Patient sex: F
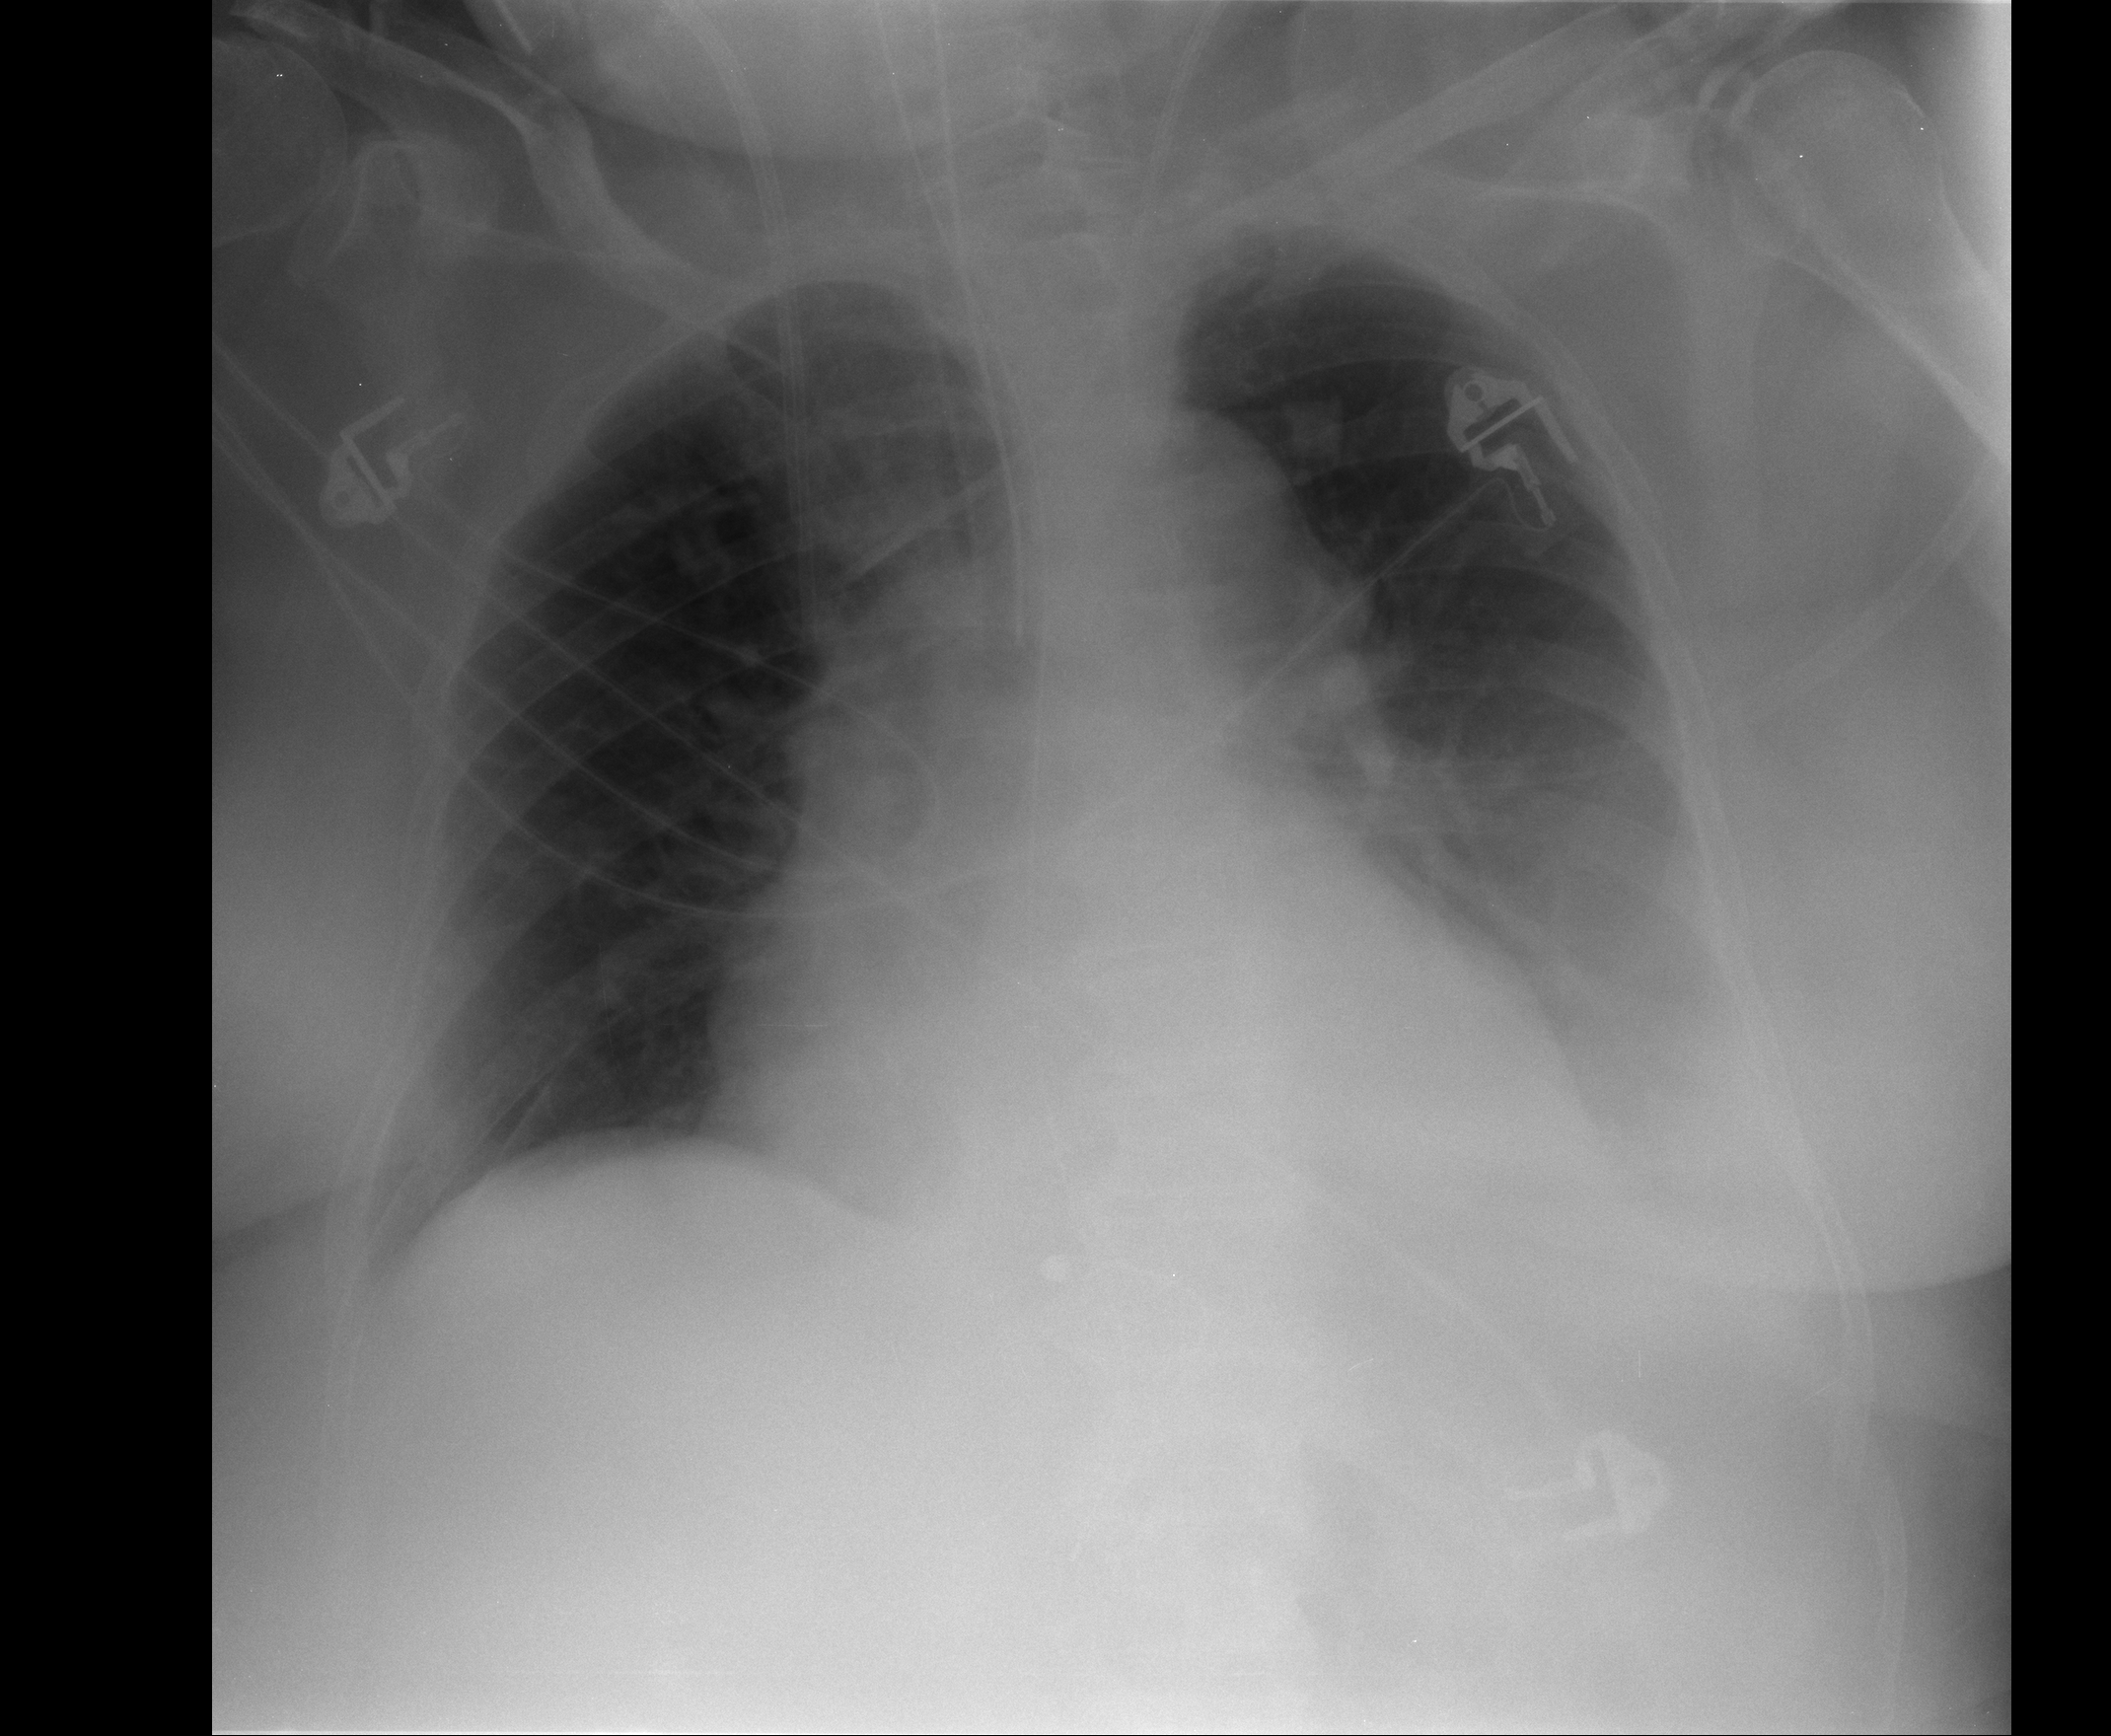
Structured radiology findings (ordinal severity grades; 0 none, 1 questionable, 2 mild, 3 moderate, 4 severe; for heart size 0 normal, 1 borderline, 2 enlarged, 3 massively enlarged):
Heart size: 2
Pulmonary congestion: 2
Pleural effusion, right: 1
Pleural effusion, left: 3
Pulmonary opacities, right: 0
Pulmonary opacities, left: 0
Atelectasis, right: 2
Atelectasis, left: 2